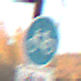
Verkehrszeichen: Radweg
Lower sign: EinspurigeFahrzeugeFrei2
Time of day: SunriseSunset
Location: Roofed (Suburban)
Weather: Clear
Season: NotSpecified
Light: Natural